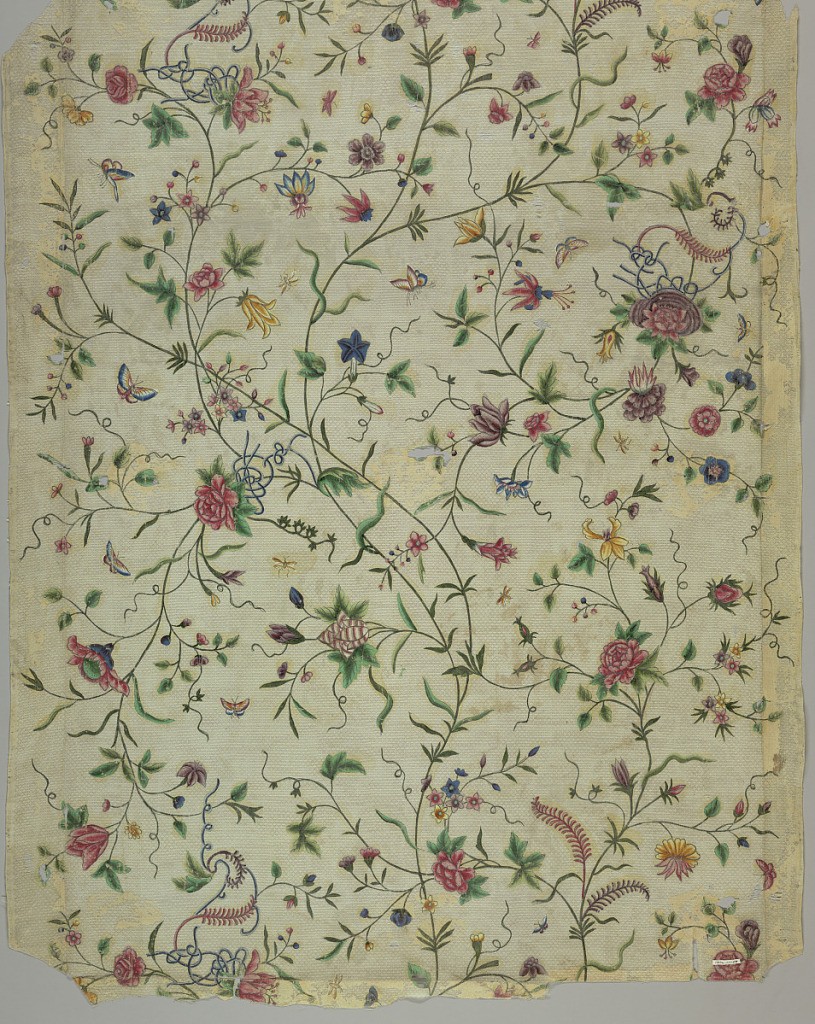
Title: Fragment
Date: late 18th–early 19th century
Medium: pineapple fiber (warp); silk (weft); tempera Technique: printed and painted on gauze
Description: Cream-colored ground with slender intersecting serpentine stems and blossoms of various types and colors, some tied with ribbons in red, dark pink, green, blue, brown, purple, yellow, gray and iridescent paint.